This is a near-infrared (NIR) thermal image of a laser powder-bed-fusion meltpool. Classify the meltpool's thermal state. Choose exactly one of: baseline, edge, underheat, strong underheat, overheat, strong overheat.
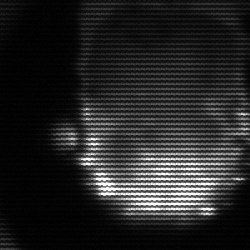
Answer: baseline